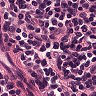
Metastatic tissue present: no